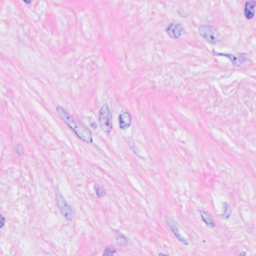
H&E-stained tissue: Breast